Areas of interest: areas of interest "Library"
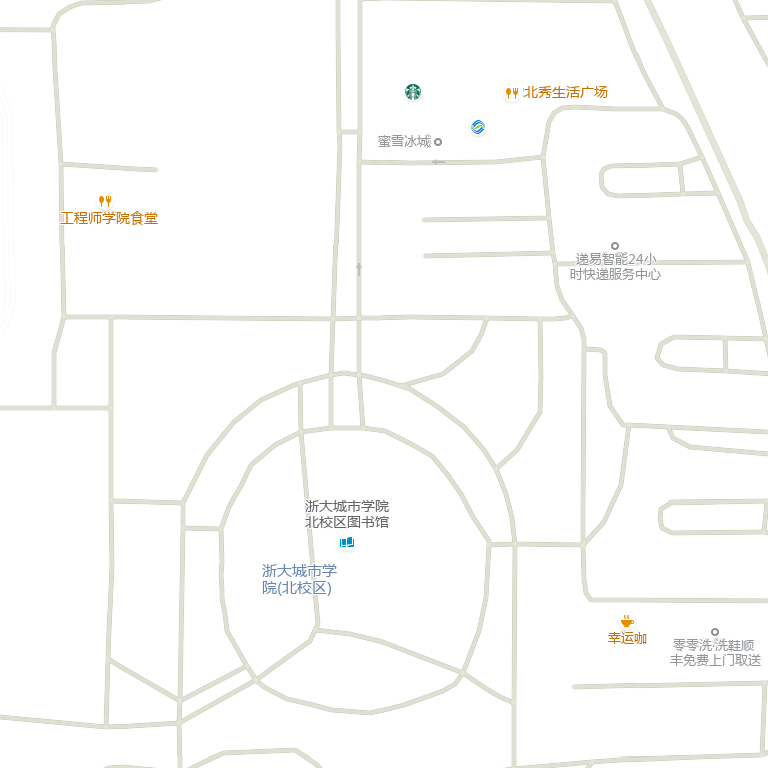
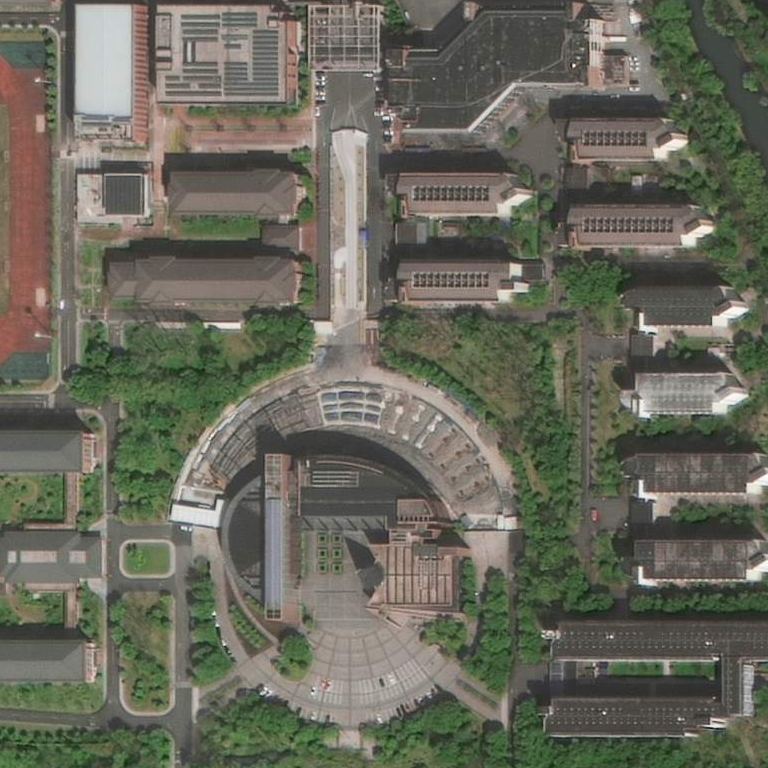